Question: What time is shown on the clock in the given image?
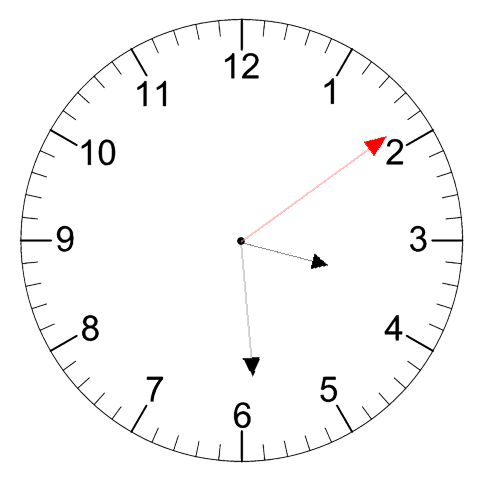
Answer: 03:29:09